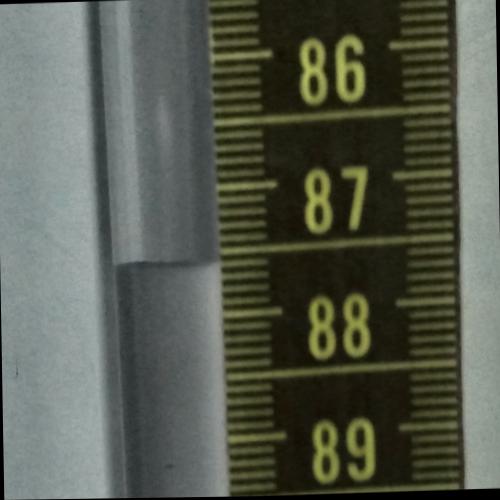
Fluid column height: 87.6 cm